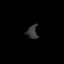
Tissue: lung
Cell type: Epithelial cells
Senescence score: 0.1782
Nuclear area (px): 141
Mean DAPI intensity: 56.433